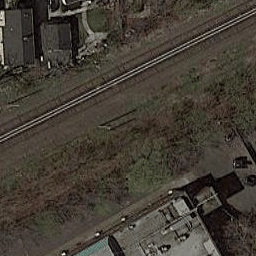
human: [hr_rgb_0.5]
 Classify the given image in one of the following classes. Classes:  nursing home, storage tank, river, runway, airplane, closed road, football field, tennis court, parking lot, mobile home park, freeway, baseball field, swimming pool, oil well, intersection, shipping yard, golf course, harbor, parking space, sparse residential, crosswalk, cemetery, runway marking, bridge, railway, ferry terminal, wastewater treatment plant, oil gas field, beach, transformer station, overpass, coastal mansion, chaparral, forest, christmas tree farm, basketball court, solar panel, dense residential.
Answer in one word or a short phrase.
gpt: railway